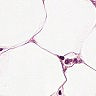
Metastatic tissue present: no